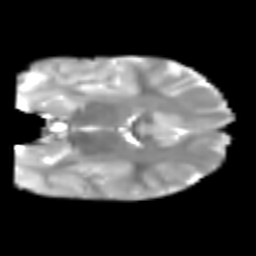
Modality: T2w
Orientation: coronal
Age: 6
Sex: male
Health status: healthy